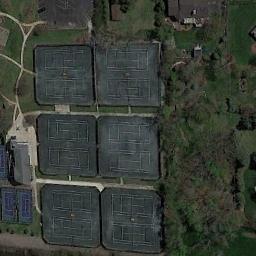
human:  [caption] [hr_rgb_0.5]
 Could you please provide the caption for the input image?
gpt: There is a tennis court on the picture .

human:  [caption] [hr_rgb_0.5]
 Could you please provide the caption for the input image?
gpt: There is a building beside the tennis courts .

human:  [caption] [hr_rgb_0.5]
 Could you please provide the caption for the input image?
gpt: Tennis court next to a large wood .

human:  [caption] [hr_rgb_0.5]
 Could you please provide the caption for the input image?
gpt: The tennis court is on the grass next to some trees .

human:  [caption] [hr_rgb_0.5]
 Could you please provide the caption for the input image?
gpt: There are some green trees near the tennis courts .